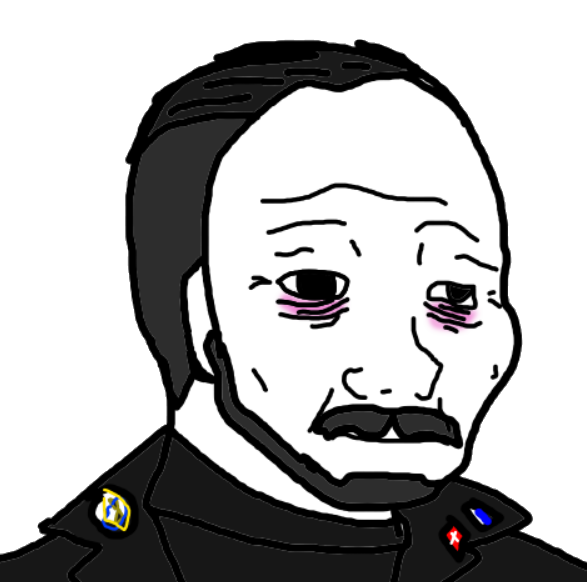
Label: 5_Doomer